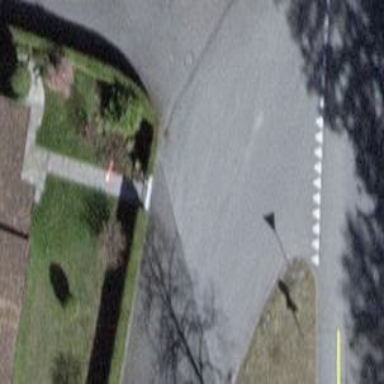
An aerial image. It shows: Asphalt road in residential area.